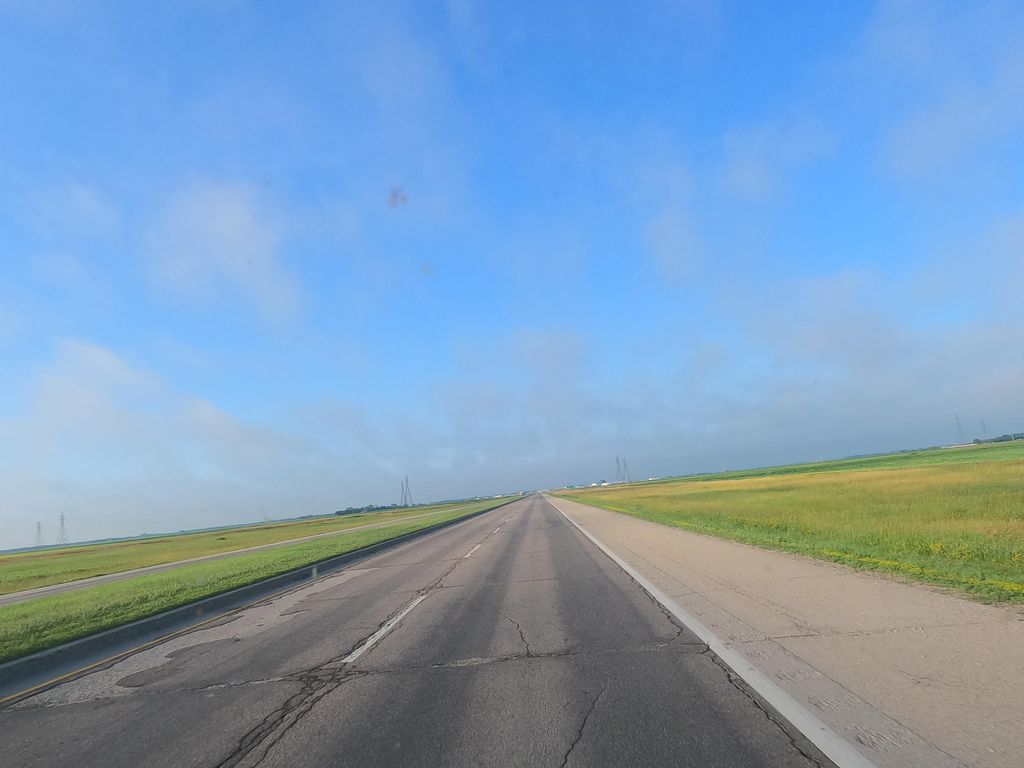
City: winnipeg